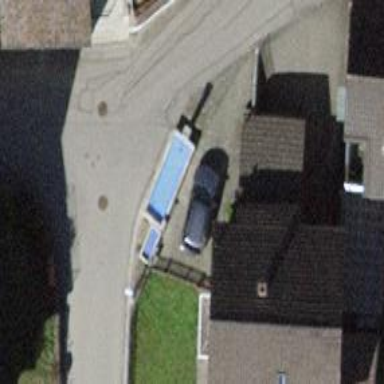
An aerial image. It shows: Fountain.